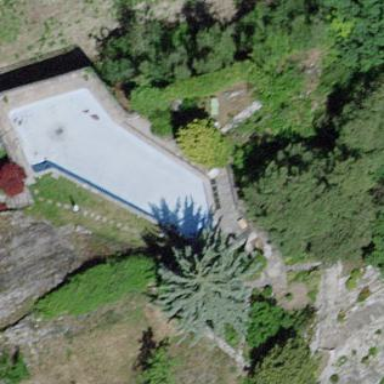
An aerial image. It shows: Swimming pool located in leisure land.